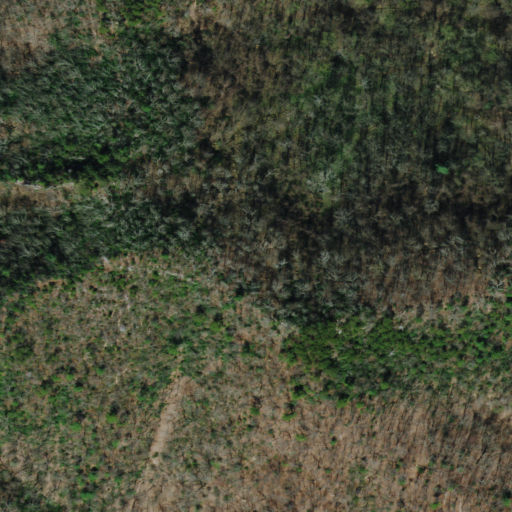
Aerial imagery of mountain in Tennessee named Ricker Mountain containing deciduous forest and mixed forest